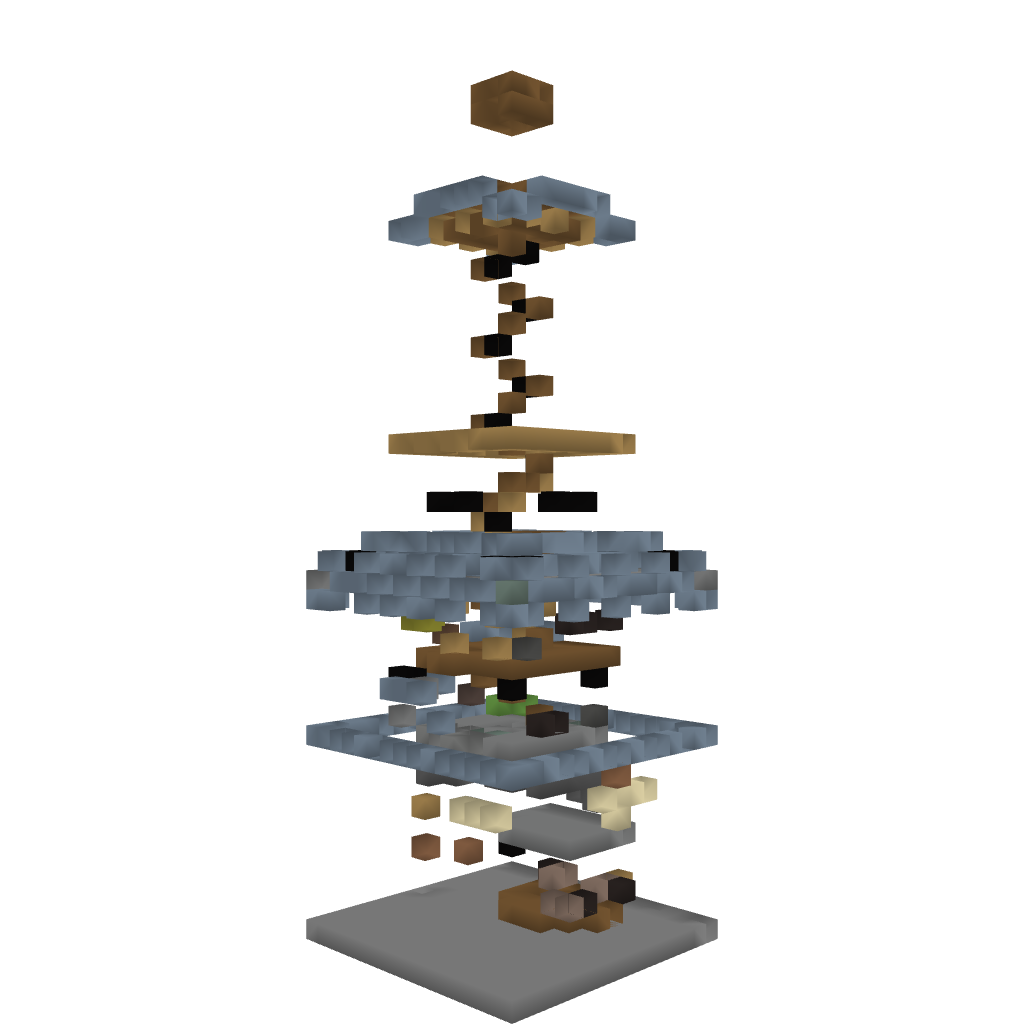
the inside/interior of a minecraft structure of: Guard Tower